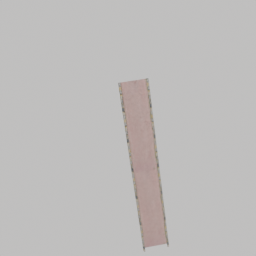
Label: architecture